Question: I have such a problem here. I have a window in my WPF project, and have a button, with what I want To print With printer that page. My click event for that button is this.
'''
PrintDialog dlg = new PrintDialog();
Window currentMainWindow = Application.Current.MainWindow;
Application.Current.MainWindow = this;
if ((bool)dlg.ShowDialog().GetValueOrDefault())
{
Application.Current.MainWindow = currentMainWindow;
}
'''
When I click on buton, the Print dialog is popped out.
Here

But When clicking on print, nothing happenes, the dialog is just closing, and no results, it is not working not with Adobe PDF, not with ARX CoSign...
What to do ? Thanks
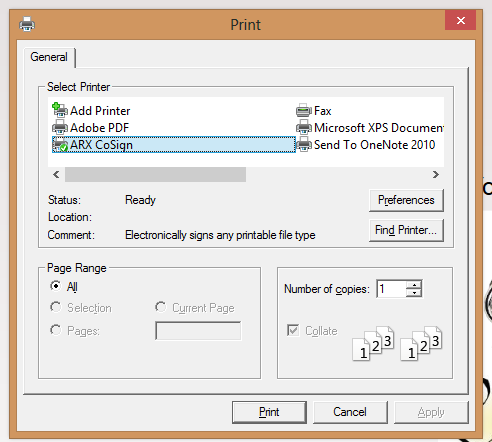
Answer: The rough working
'''
var printDoc = new PrintDocument()
var dlg = new PrintDialog()
If(dlg.ShowDialog() == DialogResult.OK)
{
printDoc.Document = [doc to print]
printDoc.Setting = dlg.settings
PrintDoc.print()
}
'''